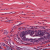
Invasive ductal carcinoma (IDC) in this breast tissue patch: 0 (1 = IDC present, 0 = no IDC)